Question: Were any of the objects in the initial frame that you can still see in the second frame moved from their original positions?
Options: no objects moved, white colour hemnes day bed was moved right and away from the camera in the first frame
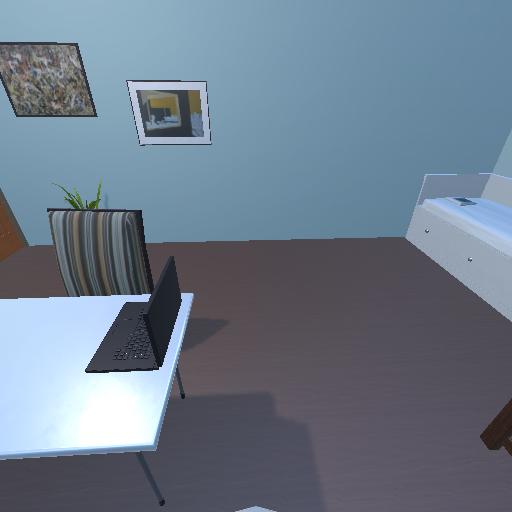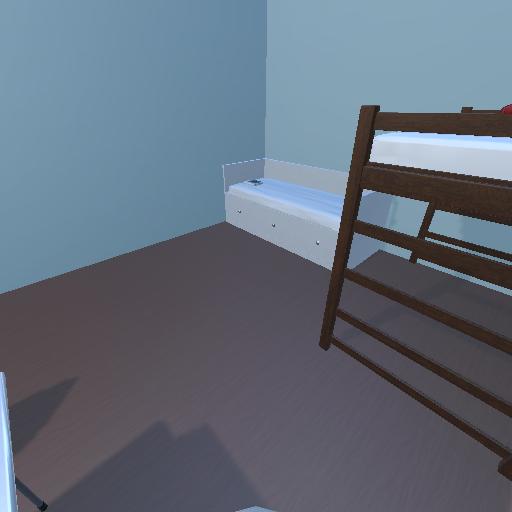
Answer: no objects moved